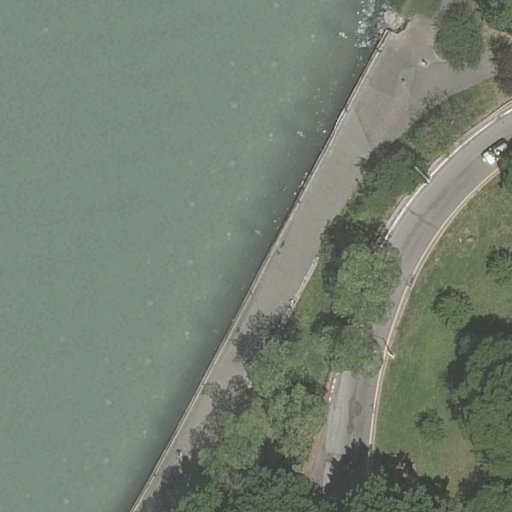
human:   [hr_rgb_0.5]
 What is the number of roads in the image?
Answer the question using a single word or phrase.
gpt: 4

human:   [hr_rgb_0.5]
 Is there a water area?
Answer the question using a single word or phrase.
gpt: yes

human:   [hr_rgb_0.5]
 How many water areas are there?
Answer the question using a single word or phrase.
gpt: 1

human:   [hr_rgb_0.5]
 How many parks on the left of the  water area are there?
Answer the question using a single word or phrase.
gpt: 0

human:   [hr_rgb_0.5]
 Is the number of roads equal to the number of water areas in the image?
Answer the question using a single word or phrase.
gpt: no

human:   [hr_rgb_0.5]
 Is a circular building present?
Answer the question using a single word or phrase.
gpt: no

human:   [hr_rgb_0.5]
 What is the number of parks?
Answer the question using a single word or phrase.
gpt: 1

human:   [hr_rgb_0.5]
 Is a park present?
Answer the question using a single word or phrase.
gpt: yes

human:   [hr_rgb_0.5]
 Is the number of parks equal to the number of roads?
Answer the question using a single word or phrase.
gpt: no

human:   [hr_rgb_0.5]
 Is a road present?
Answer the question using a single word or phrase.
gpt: yes

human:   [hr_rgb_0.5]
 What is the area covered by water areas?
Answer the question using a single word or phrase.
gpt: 5363m2

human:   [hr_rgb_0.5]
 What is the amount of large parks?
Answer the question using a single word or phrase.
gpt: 1

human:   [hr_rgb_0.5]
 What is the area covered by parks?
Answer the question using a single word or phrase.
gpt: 5090m2

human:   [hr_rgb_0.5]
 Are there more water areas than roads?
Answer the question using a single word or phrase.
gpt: no

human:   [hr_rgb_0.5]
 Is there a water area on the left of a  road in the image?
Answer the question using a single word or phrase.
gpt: yes

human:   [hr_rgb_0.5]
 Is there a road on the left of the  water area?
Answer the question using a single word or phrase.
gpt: no

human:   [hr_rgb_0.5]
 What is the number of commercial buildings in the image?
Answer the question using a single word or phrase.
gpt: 0

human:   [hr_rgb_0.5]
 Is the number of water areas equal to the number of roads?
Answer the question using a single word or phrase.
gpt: no

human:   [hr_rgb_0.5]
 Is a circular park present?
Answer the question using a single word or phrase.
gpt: no

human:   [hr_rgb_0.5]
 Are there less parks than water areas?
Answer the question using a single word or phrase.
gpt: no

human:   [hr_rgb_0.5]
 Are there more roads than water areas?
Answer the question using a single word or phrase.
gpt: yes

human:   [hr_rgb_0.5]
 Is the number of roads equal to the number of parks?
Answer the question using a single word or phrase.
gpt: no

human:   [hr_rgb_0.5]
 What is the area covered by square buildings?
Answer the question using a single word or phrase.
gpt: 0m2

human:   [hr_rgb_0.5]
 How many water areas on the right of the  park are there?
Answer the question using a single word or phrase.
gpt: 0

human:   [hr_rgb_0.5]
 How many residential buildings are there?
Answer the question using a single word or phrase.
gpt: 0

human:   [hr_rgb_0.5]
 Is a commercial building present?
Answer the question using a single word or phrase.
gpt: no

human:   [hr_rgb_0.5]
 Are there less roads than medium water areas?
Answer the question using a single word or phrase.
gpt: no

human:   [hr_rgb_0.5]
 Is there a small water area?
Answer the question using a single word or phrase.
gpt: no

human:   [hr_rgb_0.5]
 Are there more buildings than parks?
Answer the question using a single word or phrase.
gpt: no

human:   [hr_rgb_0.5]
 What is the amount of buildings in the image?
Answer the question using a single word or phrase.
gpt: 0

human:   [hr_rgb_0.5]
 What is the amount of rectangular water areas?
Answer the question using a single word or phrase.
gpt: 1

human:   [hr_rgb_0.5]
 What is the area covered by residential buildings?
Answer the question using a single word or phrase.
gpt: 0m2

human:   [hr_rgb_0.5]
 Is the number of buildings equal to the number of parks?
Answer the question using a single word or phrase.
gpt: no

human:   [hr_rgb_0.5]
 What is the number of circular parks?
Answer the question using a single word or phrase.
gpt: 0

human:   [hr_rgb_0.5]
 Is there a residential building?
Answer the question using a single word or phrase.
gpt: no

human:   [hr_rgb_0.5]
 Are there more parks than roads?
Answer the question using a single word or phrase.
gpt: no

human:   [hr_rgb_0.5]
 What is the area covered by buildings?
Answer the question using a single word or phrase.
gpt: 0m2

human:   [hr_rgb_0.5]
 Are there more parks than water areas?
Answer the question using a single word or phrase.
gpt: no

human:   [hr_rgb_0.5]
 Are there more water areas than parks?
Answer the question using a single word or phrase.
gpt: no

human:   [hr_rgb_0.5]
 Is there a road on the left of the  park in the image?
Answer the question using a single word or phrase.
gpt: no

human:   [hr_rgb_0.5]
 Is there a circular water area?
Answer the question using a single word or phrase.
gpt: no

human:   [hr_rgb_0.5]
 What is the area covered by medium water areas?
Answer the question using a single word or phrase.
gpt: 0m2

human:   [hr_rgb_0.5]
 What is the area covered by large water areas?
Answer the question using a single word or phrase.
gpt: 5363m2

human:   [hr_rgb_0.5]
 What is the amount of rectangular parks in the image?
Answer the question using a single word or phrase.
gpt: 1

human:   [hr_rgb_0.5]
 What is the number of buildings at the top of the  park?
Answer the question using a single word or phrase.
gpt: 0

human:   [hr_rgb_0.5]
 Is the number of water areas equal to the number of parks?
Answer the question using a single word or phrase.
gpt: yes

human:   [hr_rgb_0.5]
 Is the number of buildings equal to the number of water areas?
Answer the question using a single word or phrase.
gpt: no

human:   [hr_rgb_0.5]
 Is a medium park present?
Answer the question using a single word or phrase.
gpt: no

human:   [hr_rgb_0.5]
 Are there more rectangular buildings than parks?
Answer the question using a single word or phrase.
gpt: no

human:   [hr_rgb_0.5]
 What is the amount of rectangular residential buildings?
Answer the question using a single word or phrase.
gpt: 0

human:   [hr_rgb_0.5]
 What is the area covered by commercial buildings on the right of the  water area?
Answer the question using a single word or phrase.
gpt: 0m2

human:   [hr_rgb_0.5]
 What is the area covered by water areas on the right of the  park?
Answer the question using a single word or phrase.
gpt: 0m2

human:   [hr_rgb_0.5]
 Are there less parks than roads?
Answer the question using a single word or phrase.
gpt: yes

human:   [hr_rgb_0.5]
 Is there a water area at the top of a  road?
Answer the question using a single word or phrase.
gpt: no

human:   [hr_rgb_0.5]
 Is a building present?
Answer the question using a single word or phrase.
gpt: no

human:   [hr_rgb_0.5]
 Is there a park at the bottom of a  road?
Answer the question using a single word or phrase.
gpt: no

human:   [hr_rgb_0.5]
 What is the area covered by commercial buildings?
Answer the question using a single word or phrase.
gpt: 0m2

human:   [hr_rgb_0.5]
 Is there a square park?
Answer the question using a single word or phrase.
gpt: no

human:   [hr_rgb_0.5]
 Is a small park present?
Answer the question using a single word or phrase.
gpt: no

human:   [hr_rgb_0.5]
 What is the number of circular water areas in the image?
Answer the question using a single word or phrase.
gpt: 0

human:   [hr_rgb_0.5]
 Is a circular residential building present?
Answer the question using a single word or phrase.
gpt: no

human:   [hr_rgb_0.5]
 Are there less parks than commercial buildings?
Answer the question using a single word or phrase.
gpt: no

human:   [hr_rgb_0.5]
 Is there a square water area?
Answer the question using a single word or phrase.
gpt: no

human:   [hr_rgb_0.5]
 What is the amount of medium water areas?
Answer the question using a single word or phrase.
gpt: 0